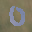
Label: 0